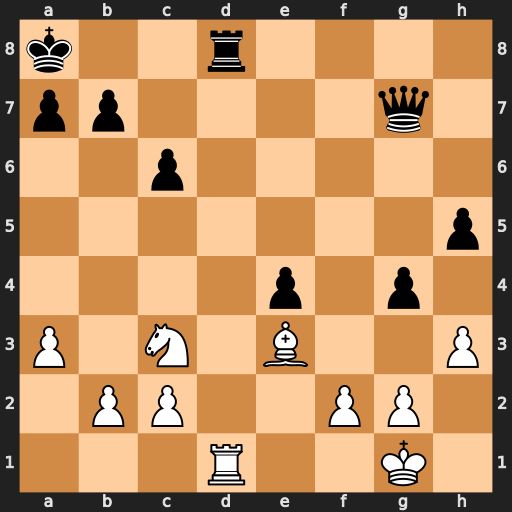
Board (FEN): k2r4/pp4q1/2p5/7p/4p1p1/P1N1B2P/1PP2PP1/3R2K1
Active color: w
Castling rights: -
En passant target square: -
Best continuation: Rxd8#